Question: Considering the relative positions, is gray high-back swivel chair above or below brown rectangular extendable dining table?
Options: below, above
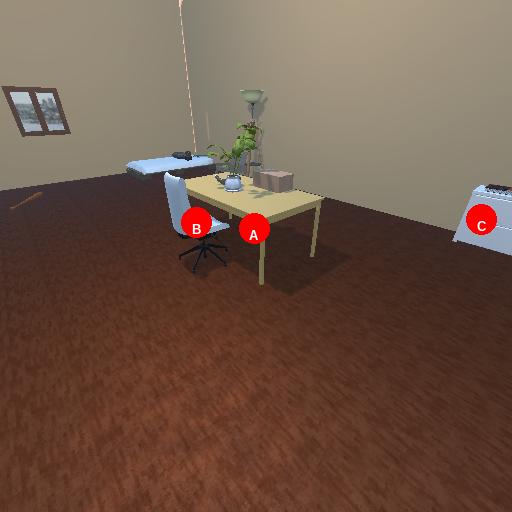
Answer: below